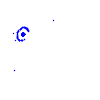
Particle: pion